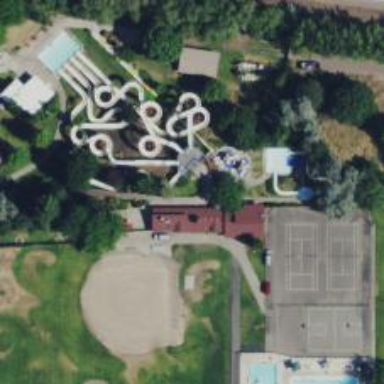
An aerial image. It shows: Bridge leading to water slide attraction.